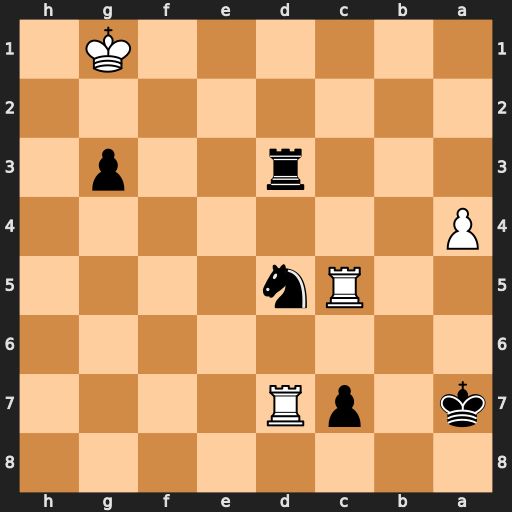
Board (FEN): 8/k1pR4/8/2Rn4/P7/3r2p1/8/6K1
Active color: b
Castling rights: -
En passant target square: -
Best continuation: Rd1+ Kg2 Ne3+ Kxg3 Rxd7